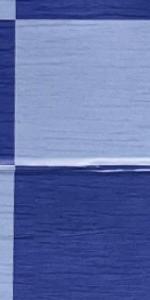
Label: Empty